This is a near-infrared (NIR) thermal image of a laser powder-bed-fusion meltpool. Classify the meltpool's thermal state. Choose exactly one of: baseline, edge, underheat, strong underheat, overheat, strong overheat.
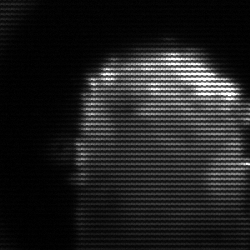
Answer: baseline